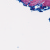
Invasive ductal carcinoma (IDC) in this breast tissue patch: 0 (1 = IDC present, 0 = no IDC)